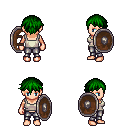
a pixel art fantasy rpg character, female body template, human, light skin, white pirate shirt, metal pants, green short bangs hairstyle, shield, four views (front, back, left, right), 2x2 character sprite sheet, small pixel art, hard edges, no anti-aliasing